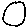
Label: circle